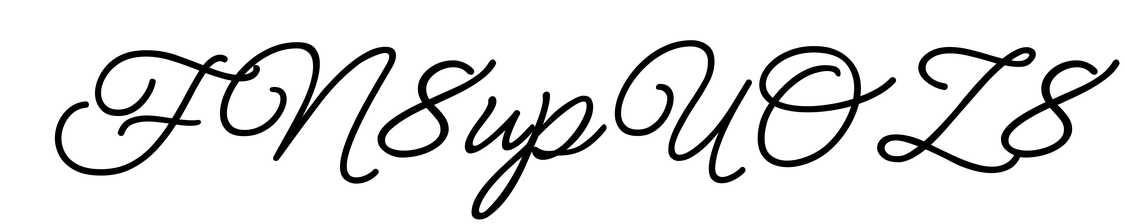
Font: MeowScript-Regular